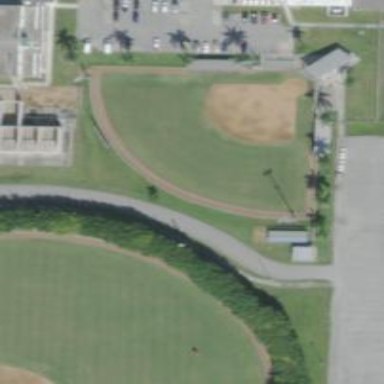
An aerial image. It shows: Baseball pitch for leisure land activities.